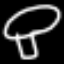
Label: mushroom